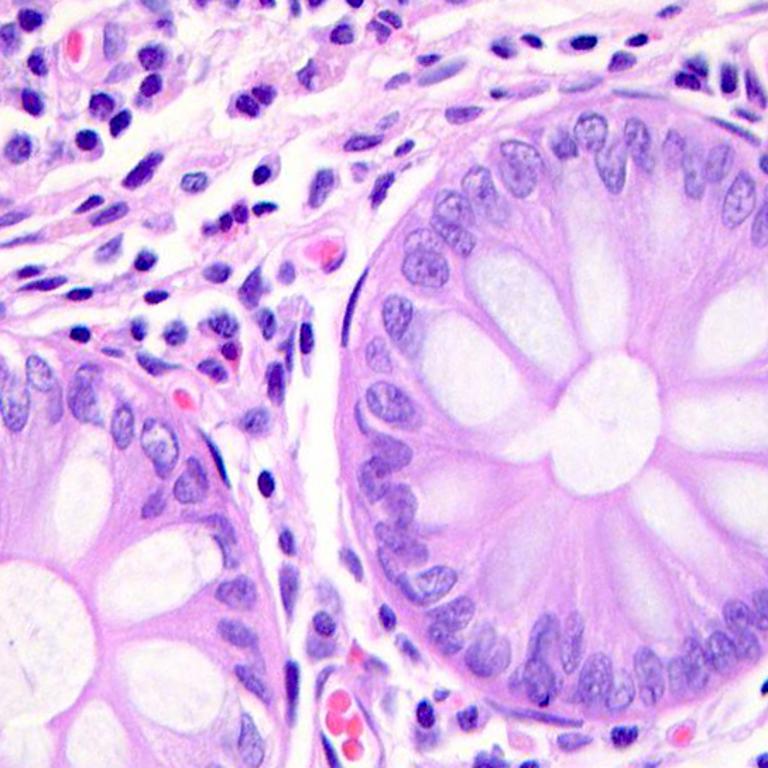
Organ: colon
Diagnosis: benign